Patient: sex F, age 56
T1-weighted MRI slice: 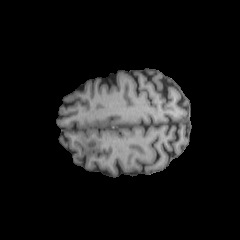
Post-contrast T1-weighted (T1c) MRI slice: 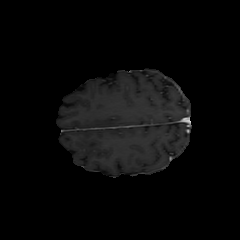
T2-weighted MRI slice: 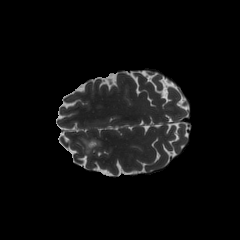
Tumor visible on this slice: yes
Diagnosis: Oligodendroglioma, IDH-mutant, 1p/19q-codeleted
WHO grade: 2